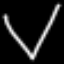
Label: diamond